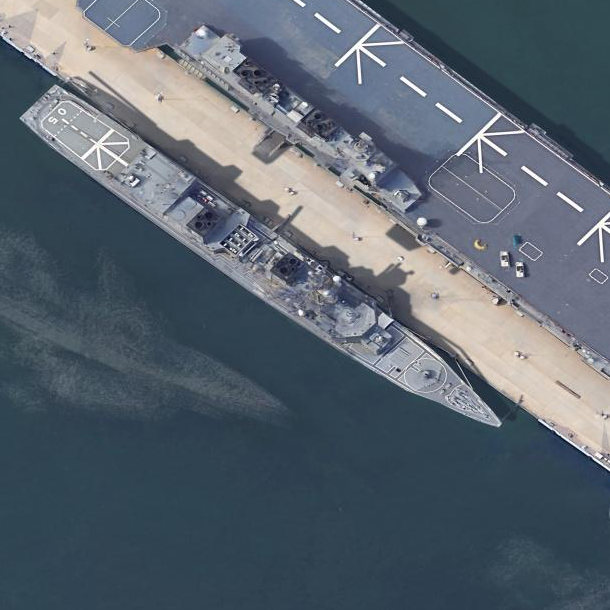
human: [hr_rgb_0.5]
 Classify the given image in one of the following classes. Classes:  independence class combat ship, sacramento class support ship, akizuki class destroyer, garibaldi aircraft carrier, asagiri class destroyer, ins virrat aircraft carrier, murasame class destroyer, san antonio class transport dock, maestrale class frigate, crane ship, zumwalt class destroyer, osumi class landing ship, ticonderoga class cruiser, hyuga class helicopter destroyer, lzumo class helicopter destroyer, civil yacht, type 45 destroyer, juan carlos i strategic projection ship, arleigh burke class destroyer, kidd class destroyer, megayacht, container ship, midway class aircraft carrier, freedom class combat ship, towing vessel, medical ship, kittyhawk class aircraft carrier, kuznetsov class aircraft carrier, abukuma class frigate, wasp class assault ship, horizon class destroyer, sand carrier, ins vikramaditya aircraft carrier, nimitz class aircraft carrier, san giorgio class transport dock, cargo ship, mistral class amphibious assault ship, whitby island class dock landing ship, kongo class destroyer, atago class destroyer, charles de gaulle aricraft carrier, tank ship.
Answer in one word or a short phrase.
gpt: Murasame class destroyer